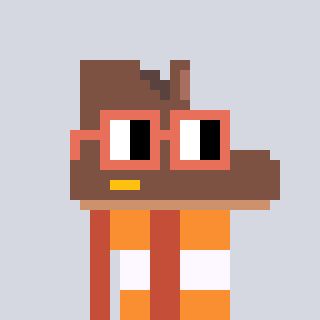
a pixel art character with square orange glasses, a boot-shaped head and a rust-colored body on a cool background